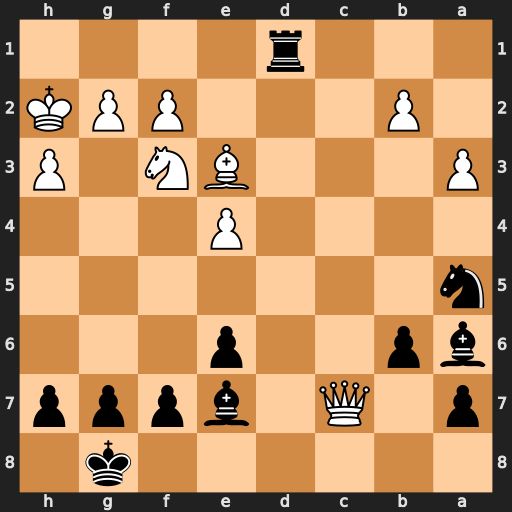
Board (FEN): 6k1/p1Q1bppp/bp2p3/n7/4P3/P3BN1P/1P3PPK/3r4
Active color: b
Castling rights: -
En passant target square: -
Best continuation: Bd6+ Qxd6 Rxd6